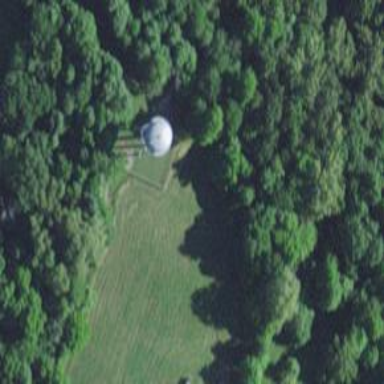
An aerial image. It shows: Water tower that is man-made.